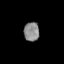
Tissue: lung
Cell type: Epithelial cells
Senescence score: 0.2098
Nuclear area (px): 283
Mean DAPI intensity: 138.138